Interaction volume radius: 5 \u00c5
Interaction volume height: 15 \u00c5
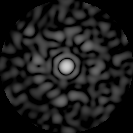
Disorder parameter: 0.8245